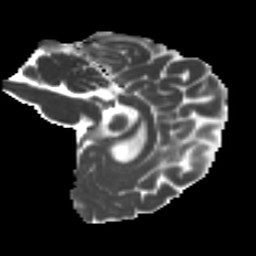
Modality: MD
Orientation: sagittal
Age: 23
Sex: female
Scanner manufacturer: ge
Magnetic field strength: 3 T
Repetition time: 7.8 s
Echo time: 0.0606 s